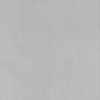
Label: dusty